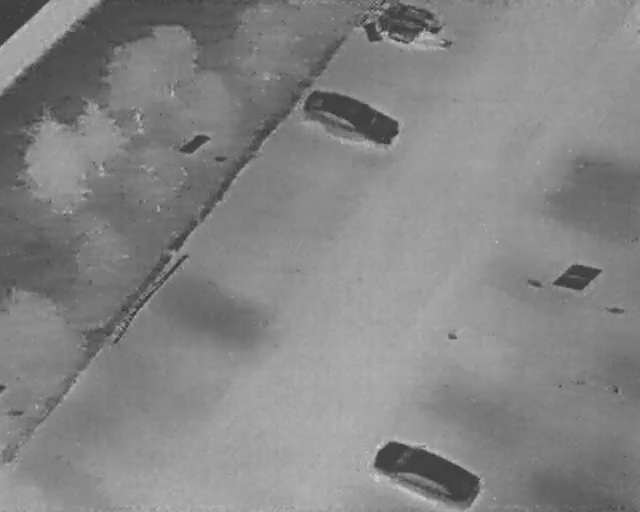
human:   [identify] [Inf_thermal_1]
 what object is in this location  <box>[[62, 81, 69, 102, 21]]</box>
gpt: <ref>1 large car at the bottom</ref>